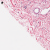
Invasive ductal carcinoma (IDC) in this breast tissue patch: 0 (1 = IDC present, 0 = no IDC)